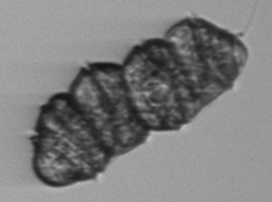
Label: Margalefidinium